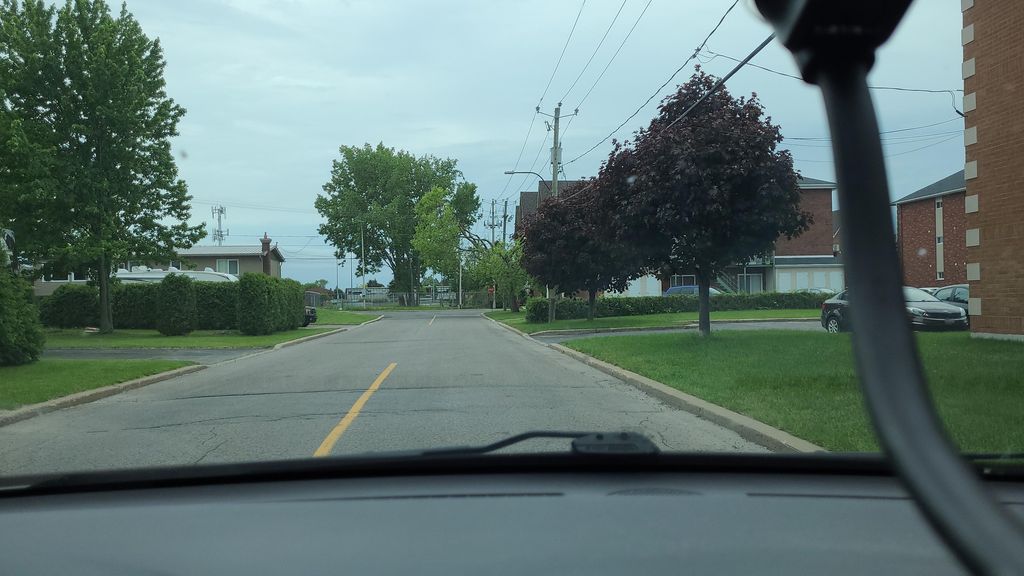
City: montreal